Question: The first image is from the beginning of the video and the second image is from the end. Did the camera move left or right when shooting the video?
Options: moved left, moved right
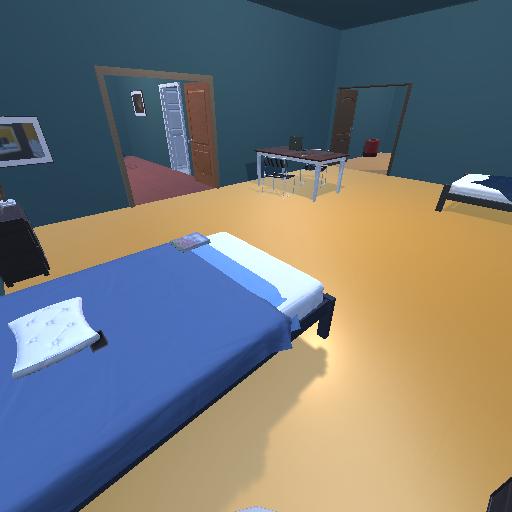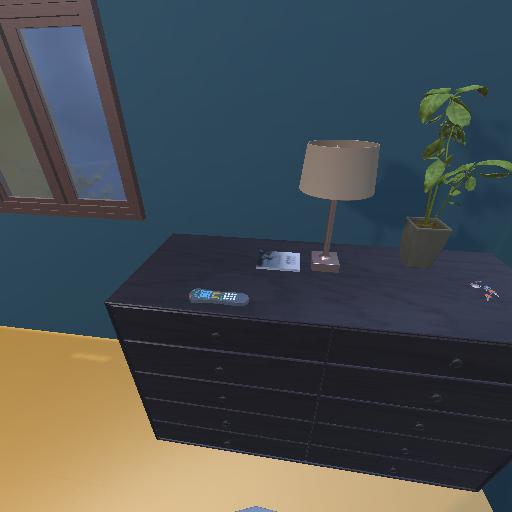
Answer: moved left